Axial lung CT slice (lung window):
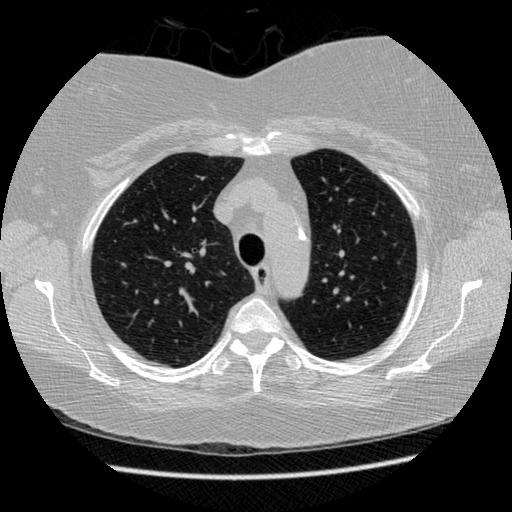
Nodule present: no